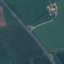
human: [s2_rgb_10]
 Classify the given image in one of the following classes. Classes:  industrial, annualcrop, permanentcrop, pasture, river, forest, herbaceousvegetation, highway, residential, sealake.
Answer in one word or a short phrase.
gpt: Highway